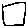
Label: square